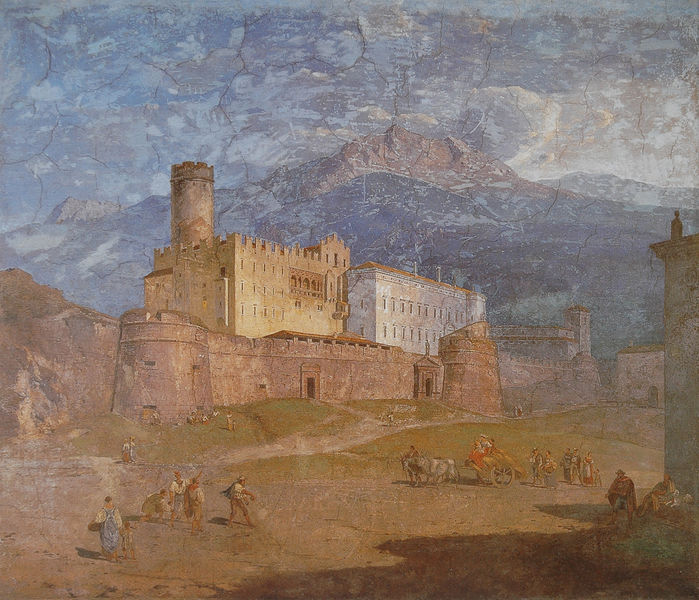
Titel: Trient
Künstler: Carl Rottmann
Standort: München
Institution: Residenzmuseum
Schlagwörter: berg, blau, felsen, gemälde, himmel, mann, schatten, wasser, weiß, wolken, bäume, frauen, gelb, grün, landschaft, menschen, ocker, stadt, ausschnitt, braun, fenster, frau, grau, hell, licht, männer, tür, anlage, dach, gebäude, gras, rot, schloss, schnee, tiere, weg, wiese, beige, leute, architektur, mensch, stein, öl, erde, feld, hügel, brücke, kirche, sonne, wege, wiesen, land, kind, mutter, personen, alltag, bauern, esel, karren, kinder, pferd, pferde, reiter, turm, fassade, italien, ernte, feldweg, heu, berge, fläche, gebirge, gipfel, risse, mauer, nebel, kutsche, markt, platz, speichen, rad, wagen, ölgemälde, wandmalerei, korb, bauer, tor, zinnen, burg, kloster, alpen, festung, gemäuer, tore, leben, mauern, griechenland, graublau, etagen, kin, fresko, ankunft, gesinde, ochse, ochsen, weise, fresco, sonnentag, pinakothek, rhein, kamel, felden, wehrmauer, burganlage, bevölkerung, gefährt, lastesel, ernten, oberitalien, erntewagen, sandweg, burgfried, alpenstrasse, gebige, männ, landschaftszeichnung, gemäld, bastell